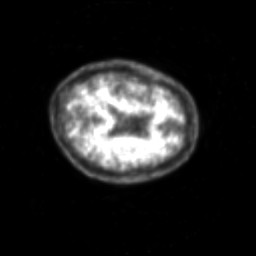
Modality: PET
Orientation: axial
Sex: male
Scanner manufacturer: siemens